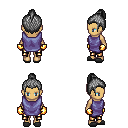
a pixel art fantasy rpg character, female body template, human, tanned skin, chain tabard jacket, gold greaves, gray short topknot hairstyle, gold gloves, gray slippers, four views (front, back, left, right), 2x2 character sprite sheet, small pixel art, hard edges, no anti-aliasing